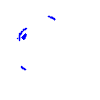
Particle: proton